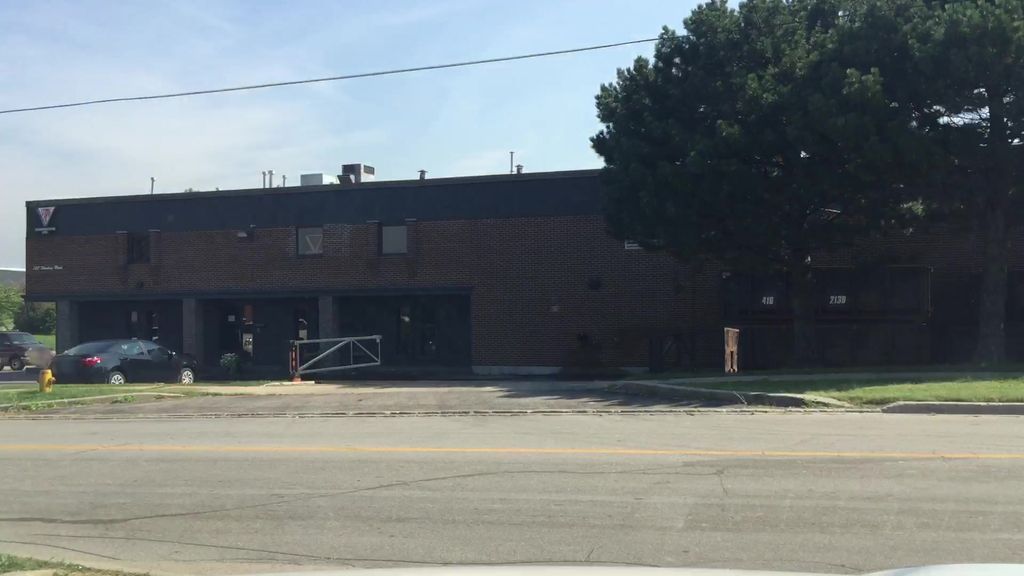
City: toronto